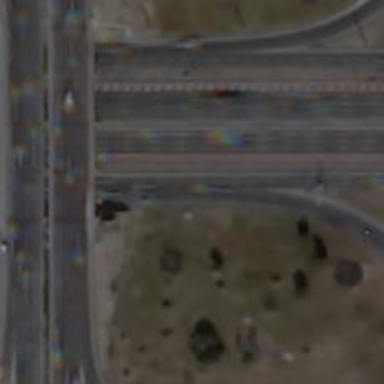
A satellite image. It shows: Motorway junction.